Question: Is my '.gitignore' even working? I added packages folder to it and it still wants to commit all my packages on every commit.
What I'm doing at the moment is excluding package folder on every commit which is horrible. Am I missing something or it is bug within Visual Studio/Visual Studio Online Git System?
# .gitignore
'''
# NuGet Packages Directory
## TODO: If you have NuGet Package Restore enabled, uncomment the next line
packages/
'''
# Image

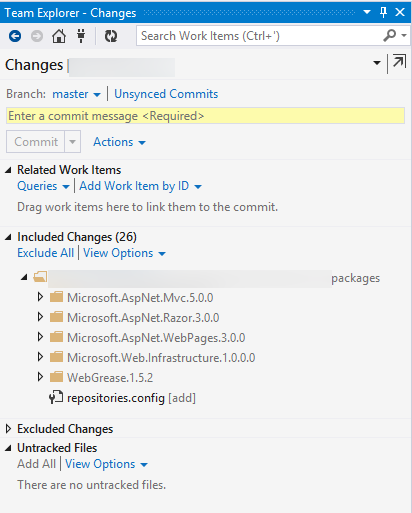
Answer: Your '.gitignore' should work, since "'Included changes'" in TFS 2013 doesn't mean staged changes, according <URL>:
> If you are an experienced Git user, you might have noticed that Visual Studio handles changes differently than the command prompt.
.
In fact, Visual Studio usually bypasses the Git stage for you. .
The one exception occurs when you add a file to your Git repository; Visual Studio does stage this kind of change.
So if you added a file, you might have to check git status in command line, and do a 'git rm --cached' of that file.
But if not added any file, this is likely a current bug, as illustrated in "<URL>".